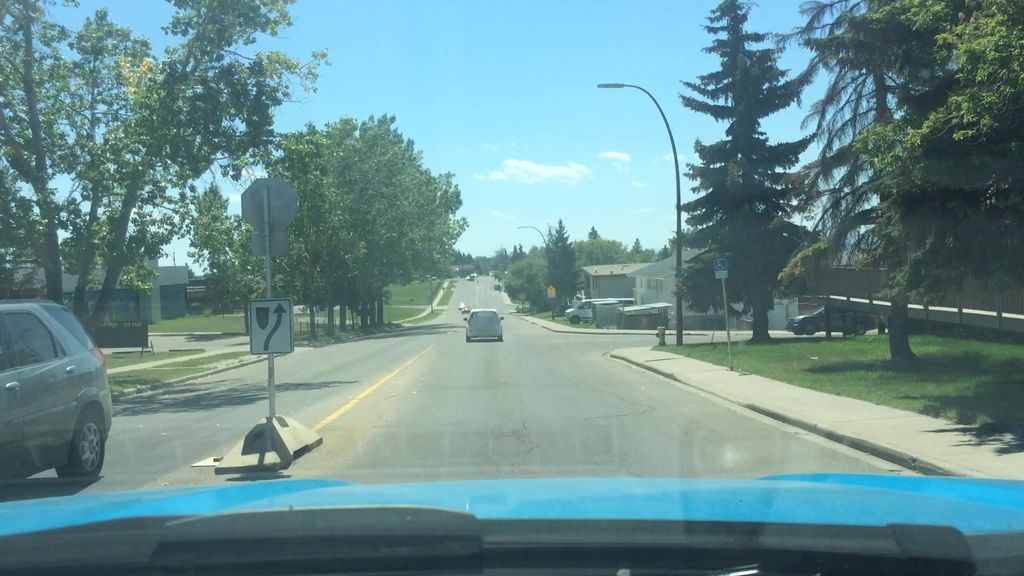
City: calgary